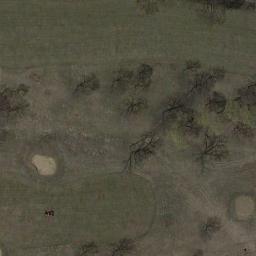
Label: golf_course